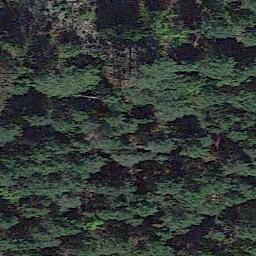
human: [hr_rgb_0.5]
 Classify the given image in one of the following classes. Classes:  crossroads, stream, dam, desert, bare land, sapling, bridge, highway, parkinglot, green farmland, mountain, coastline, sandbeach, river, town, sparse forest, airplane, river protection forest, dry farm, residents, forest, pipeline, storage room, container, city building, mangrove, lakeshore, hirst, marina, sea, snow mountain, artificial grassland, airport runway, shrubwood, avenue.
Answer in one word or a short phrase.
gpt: forest